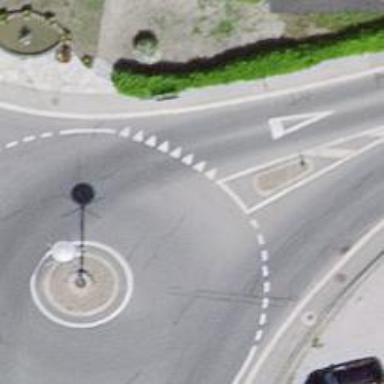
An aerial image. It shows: Tertiary road with asphalt surface leading to roundabout.